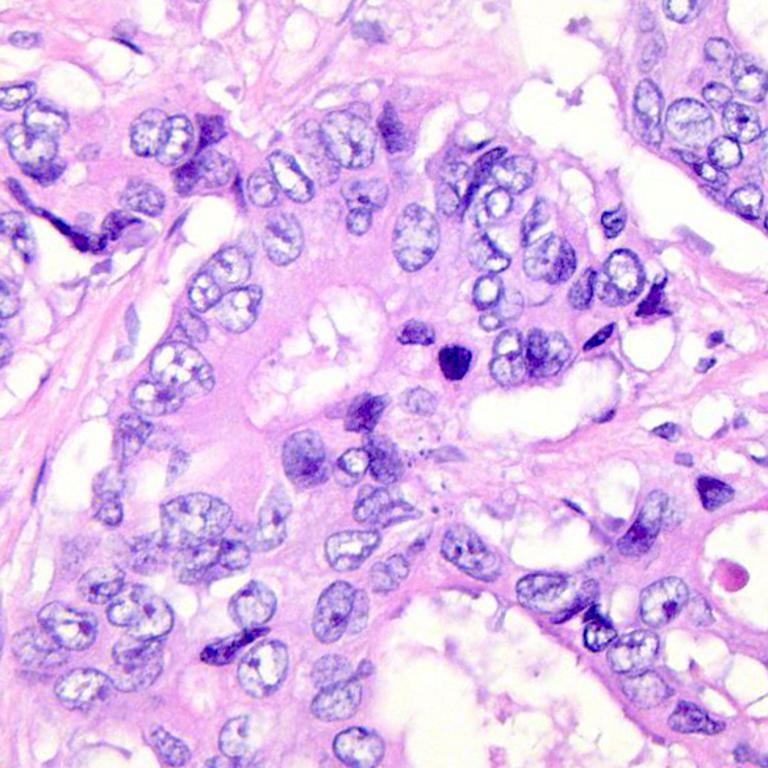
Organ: colon
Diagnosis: adenocarcinomas